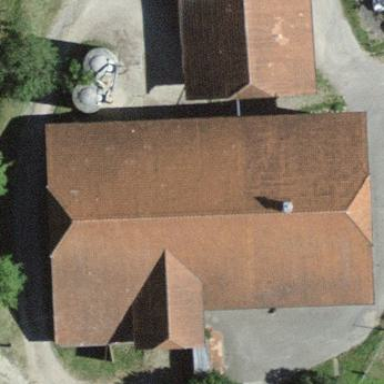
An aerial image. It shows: Farm building.